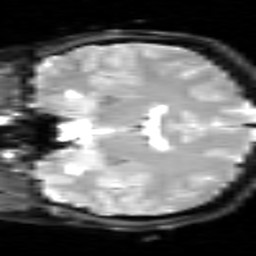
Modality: inplaneT2
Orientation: coronal
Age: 21
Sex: female